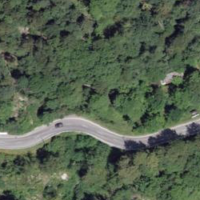
EUNIS habitat code: 41
Species observed at this site:
Erigeron karvinskianus